Question: What does class=" " do if there is nothing being referenced between the quotes?
It comes from the HTML of <URL>
'''
<a class="" href="/cv>my profile</a>
'''
I'm trying to figure out how to create the texture behind the grey button.

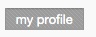
Answer: They didn't make it grey from the class="". Just ignore that it might as well not even be there.
This is how it's grey:
'''
#header > #nav-container > ul.careers > li > a {
color: white;
background: #9C9C9C url(/Content/Img/header-nav-bg.png) repeat-x;
border-right: 1px solid #939393;
border-left: 1px solid #939393;
padding: 3px 10px;
}
'''
That translates to the link under a list item under the list with class name "careers" which is under the element of id "nav-container" which is under the element with id "header"